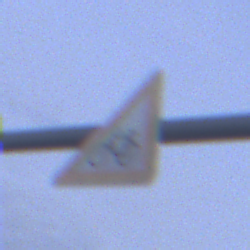
Verkehrszeichen: RadverkehrRechts
Umgebung: Outdoor, Suburban
Tageszeit: SunriseSunset
Wetter: PartlyCloudy
Licht: Natural
Jahreszeit: NotSpecified
Kontrast: LowContrast